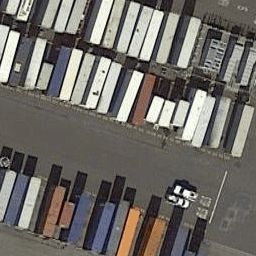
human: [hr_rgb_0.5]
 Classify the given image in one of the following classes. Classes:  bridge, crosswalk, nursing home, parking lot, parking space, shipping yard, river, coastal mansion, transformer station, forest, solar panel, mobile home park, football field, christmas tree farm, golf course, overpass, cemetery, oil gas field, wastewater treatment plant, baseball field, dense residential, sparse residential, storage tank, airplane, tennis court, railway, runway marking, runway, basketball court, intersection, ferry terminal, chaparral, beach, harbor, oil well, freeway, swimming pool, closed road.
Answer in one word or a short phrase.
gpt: shipping yard